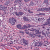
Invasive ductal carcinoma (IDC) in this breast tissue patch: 1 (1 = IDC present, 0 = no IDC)